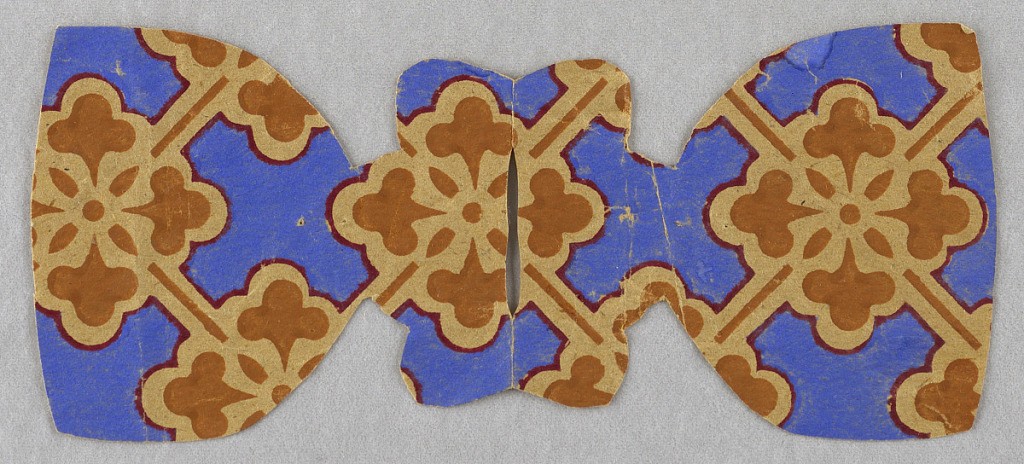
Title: Sidewall
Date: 1860–64
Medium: Machine-printed paper
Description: Group of four wallpaper fragments, each cut in the shape of a doll dress. Were among the toys of Willie Banning who died at age 4 in 1864. Papers appear to date from early 1860s; in shades of blue, brown and gray.